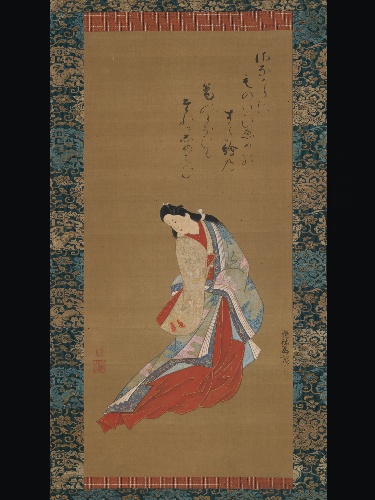
Title: 東川堂里風筆　立美人図|Standing Courtesan
Artist: Kamo no Suketame|Tōsendō Rifū
Artist bio: Japanese, 1740–1801|Japanese, active ca. 1730
Date: ca. 1720
Object type: Hanging scroll
Classification: Paintings
Medium: Hanging scroll; ink and color on silk
Culture: Japan
Period: Edo period (1615–1868)
Dimensions: Image: 28 1/8 × 13 1/8 in. (71.4 × 33.4 cm)
Overall with mounting: 59 1/16 in. (150 cm)
Overall with knobs: 59 1/16 × 17 7/16 in. (150 × 44.3 cm)
Department: Asian Art
Credit line: Mary Griggs Burke Collection, Gift of the Mary and Jackson Burke Foundation, 2015
Accession year: 2015
Repository: Metropolitan Museum of Art, New York, NY
Tags: Women